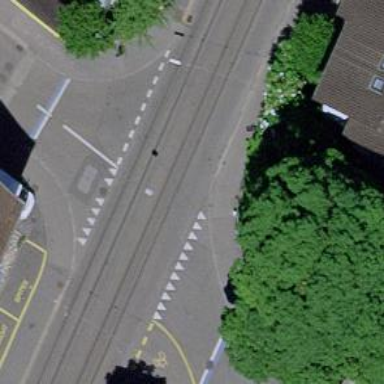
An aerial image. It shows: Kerb barrier.